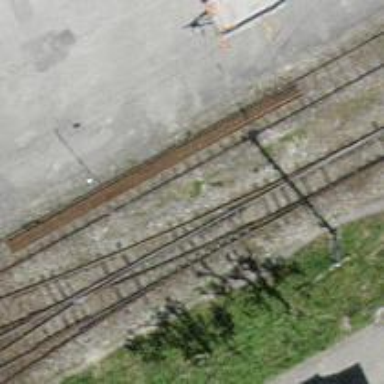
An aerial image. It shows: Railway switch.